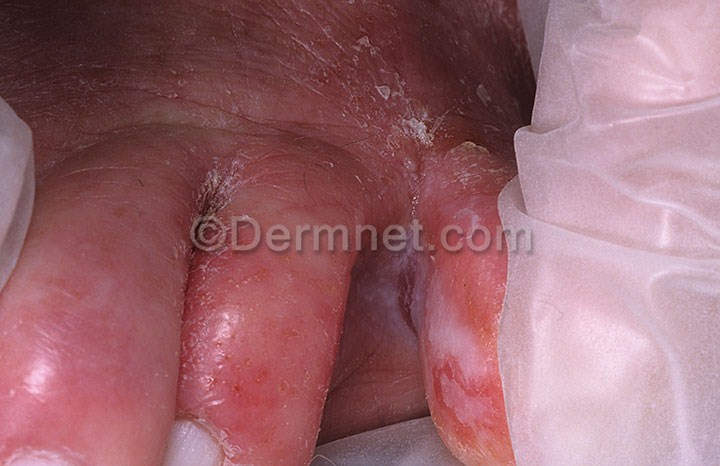
Disease: Tinea Ringworm Candidiasis and other Fungal Infections